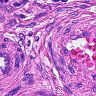
Metastatic tissue present: yes